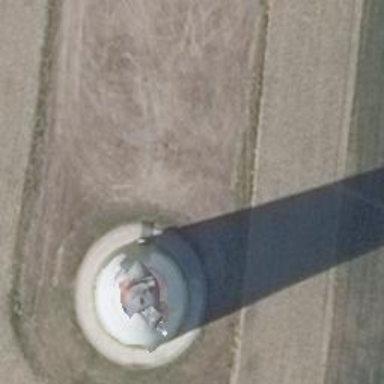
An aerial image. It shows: Wind turbine used as power generator.